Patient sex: M
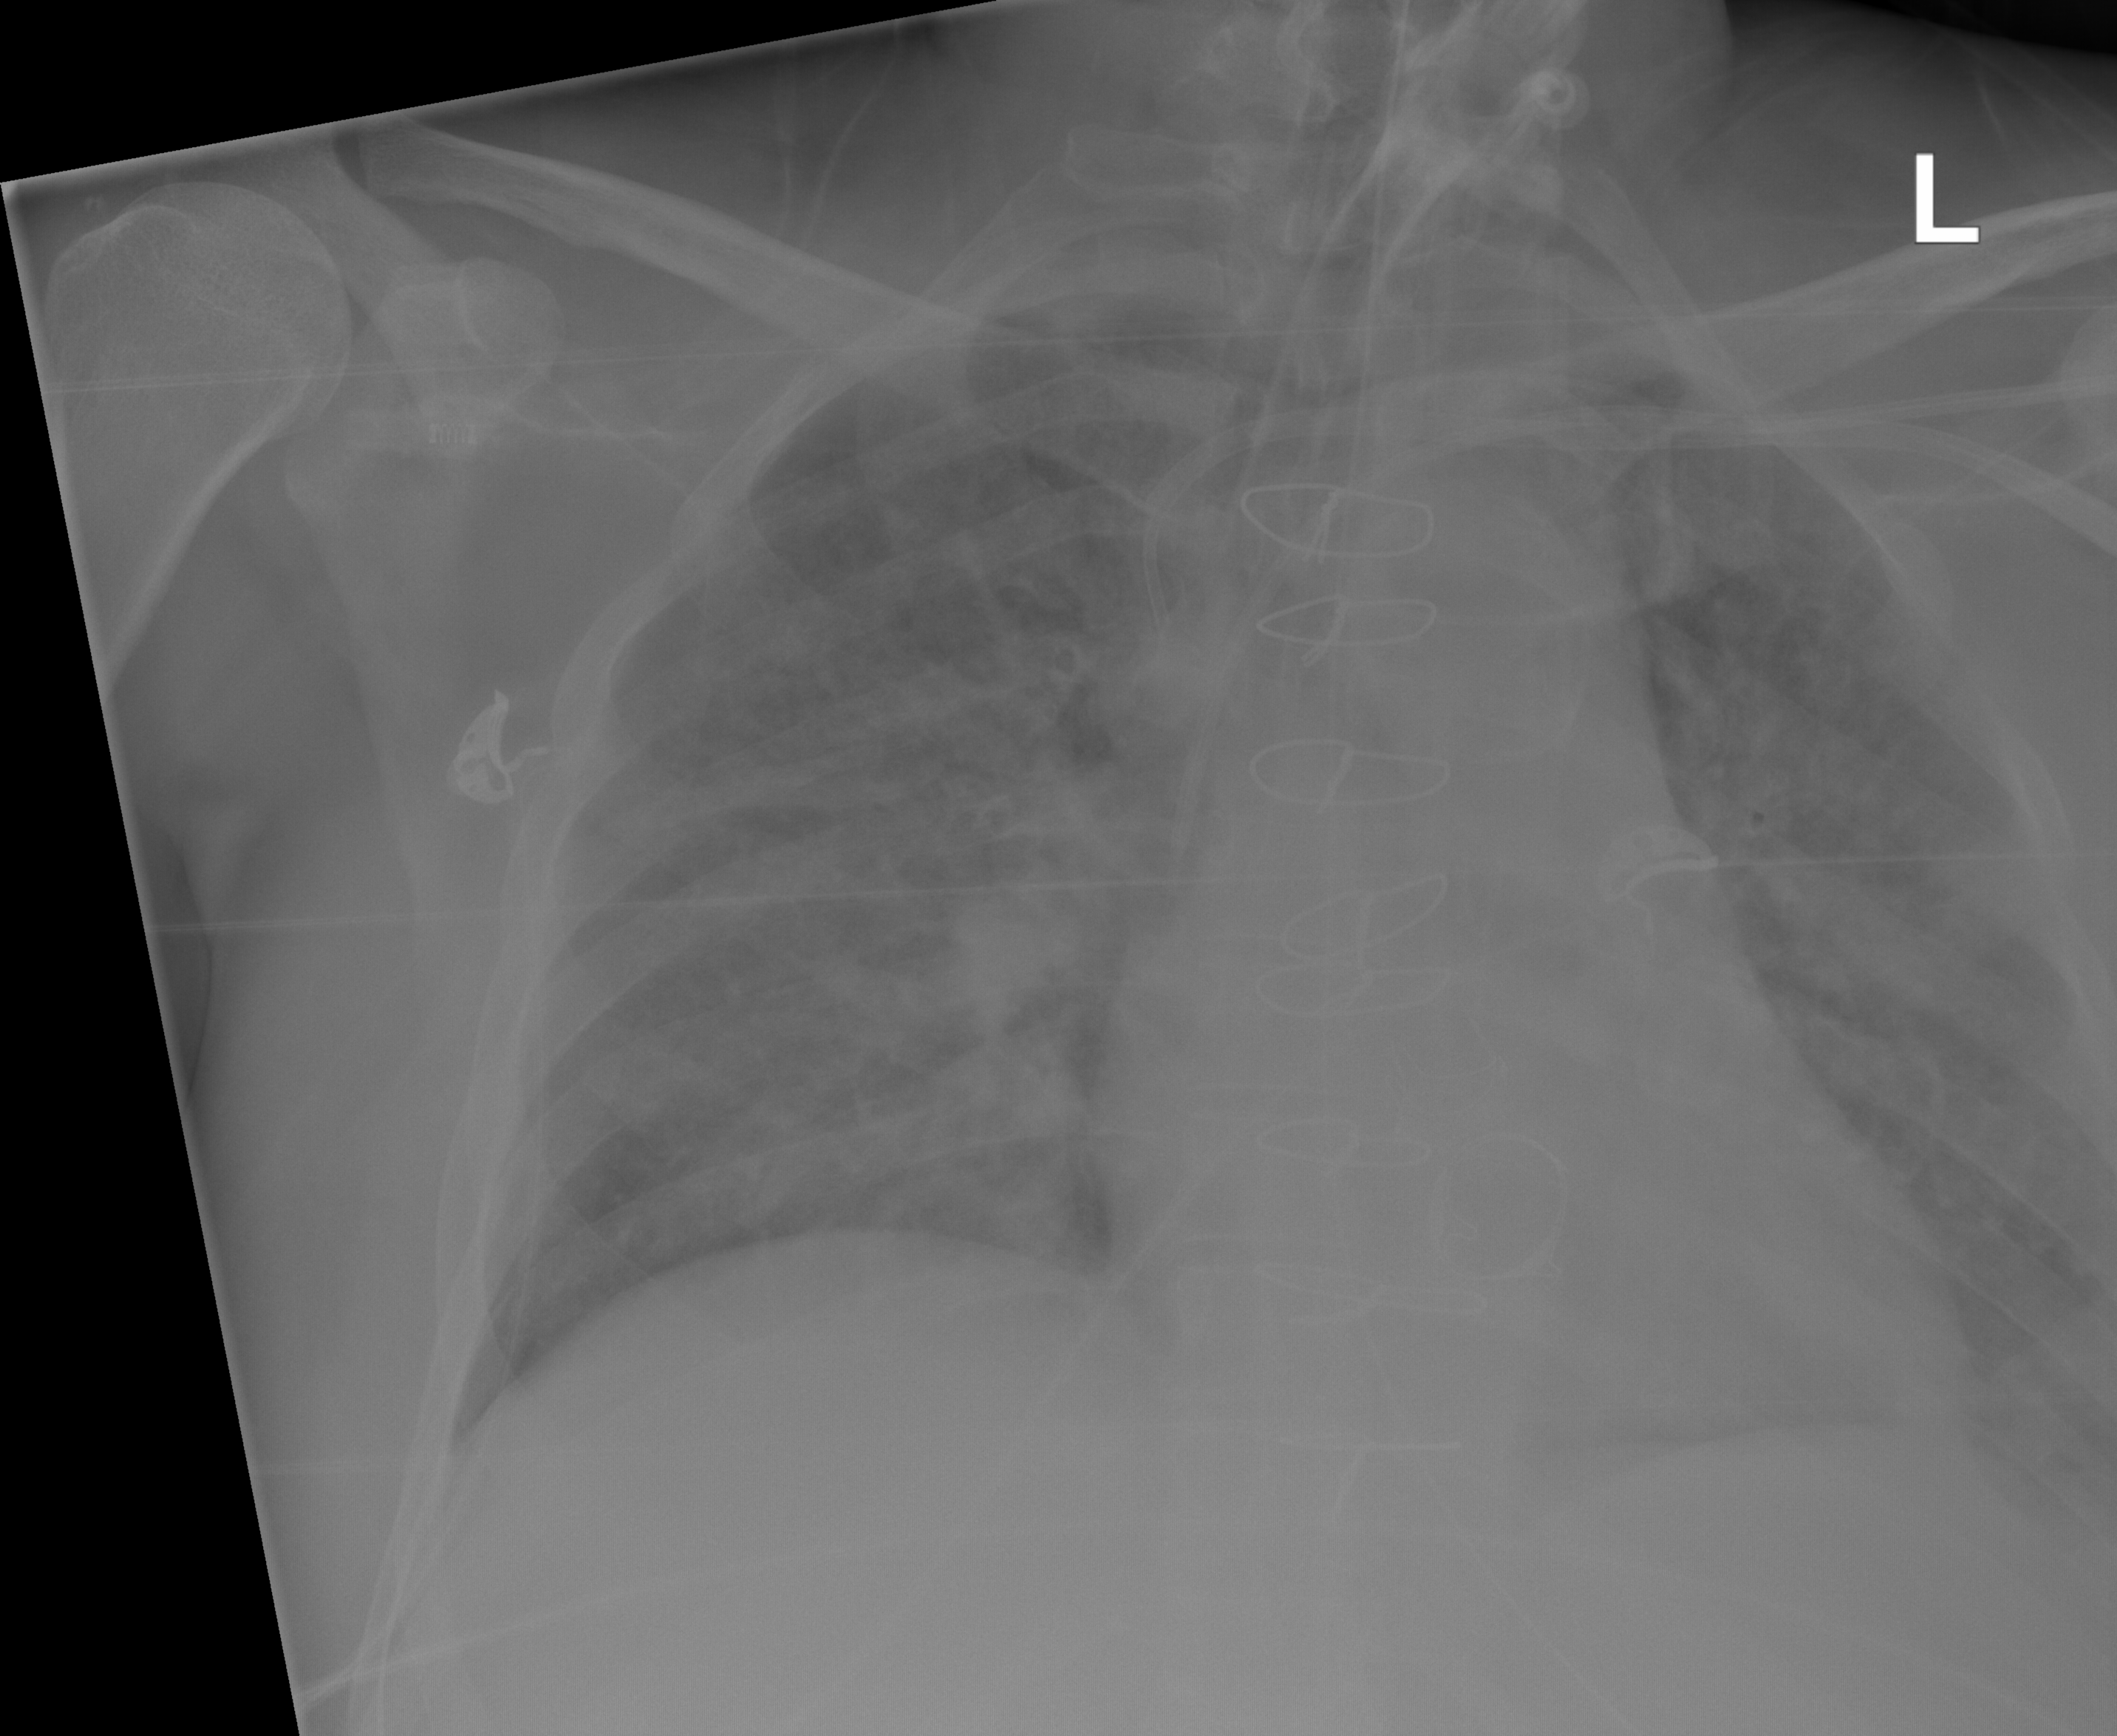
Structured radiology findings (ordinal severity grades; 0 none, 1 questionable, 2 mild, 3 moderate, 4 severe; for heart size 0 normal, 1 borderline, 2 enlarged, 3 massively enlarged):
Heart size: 1
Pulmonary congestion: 3
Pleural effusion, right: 0
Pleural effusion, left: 0
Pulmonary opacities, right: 2
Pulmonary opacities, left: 0
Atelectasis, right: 2
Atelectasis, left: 2